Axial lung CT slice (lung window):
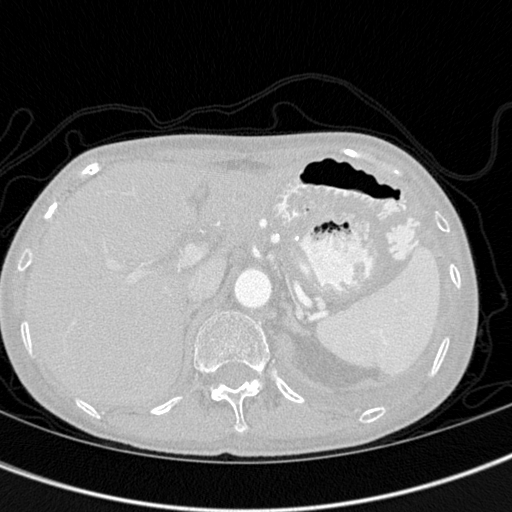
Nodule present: no